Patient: sex M, age 46
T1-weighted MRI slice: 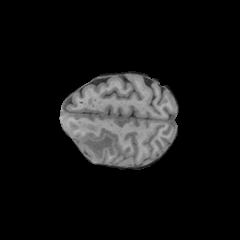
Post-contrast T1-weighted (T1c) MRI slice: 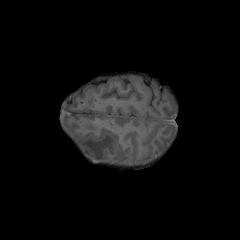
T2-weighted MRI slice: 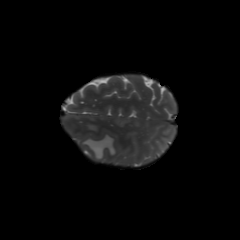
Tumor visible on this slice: yes
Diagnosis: Glioblastoma, IDH-wildtype
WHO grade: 4